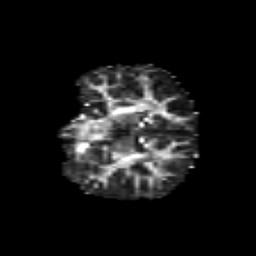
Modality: FA
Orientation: coronal
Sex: female
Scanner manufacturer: siemens
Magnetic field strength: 3 T
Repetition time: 5 s
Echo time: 0.0694 s